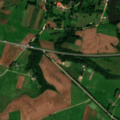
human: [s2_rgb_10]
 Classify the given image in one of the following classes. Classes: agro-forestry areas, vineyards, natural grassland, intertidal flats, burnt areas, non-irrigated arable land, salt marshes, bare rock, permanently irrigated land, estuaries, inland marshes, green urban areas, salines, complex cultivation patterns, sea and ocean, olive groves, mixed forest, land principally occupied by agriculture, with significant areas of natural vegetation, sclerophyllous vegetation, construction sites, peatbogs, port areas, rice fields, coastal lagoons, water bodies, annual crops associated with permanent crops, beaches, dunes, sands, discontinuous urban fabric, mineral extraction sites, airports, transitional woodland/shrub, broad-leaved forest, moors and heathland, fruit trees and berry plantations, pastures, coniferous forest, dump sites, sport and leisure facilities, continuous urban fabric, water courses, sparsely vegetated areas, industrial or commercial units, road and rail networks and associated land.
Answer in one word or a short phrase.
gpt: non-irrigated arable land, pastures, complex cultivation patterns, land principally occupied by agriculture, with significant areas of natural vegetation, water courses